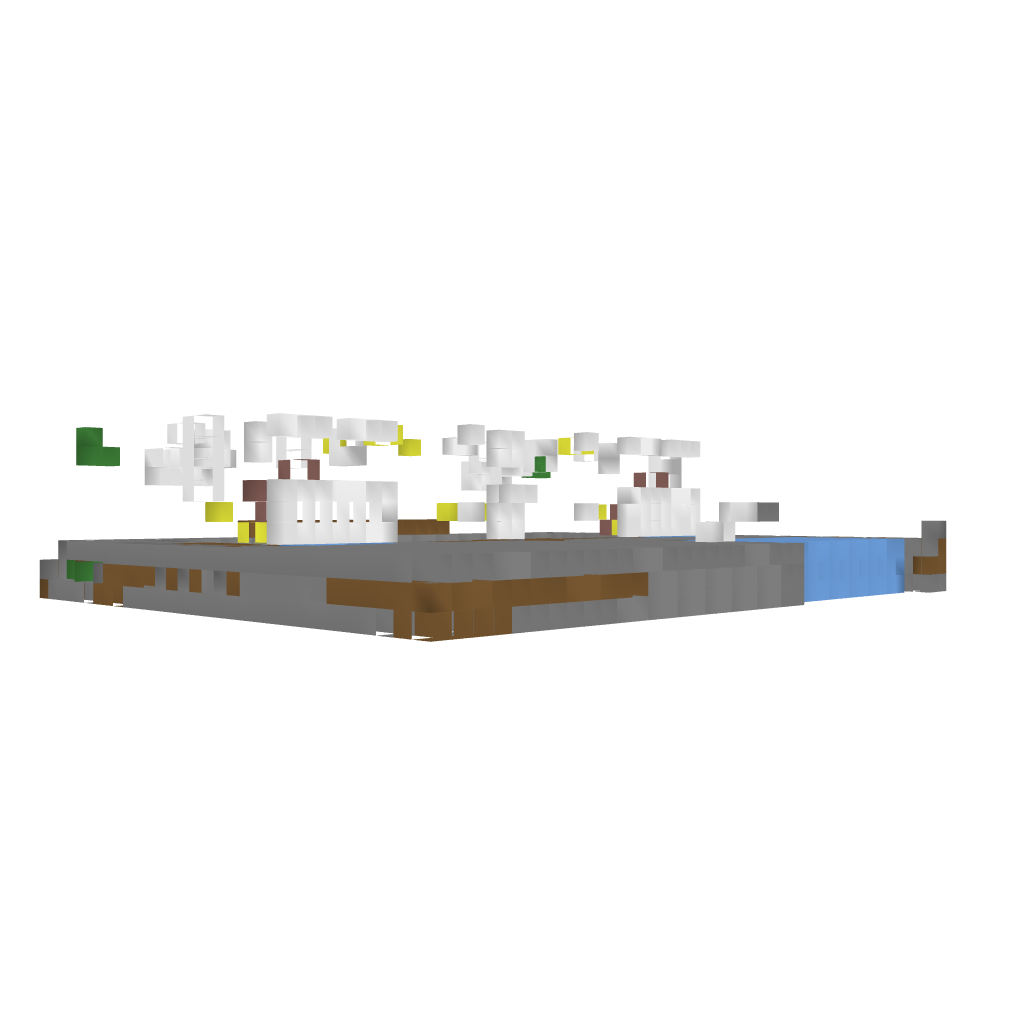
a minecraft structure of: Modern House bad low quality